Question: i have started to integrate core data in my current project and it is the first time i work with it.
i have managed to write new objects into my 'NSManagedObjectContext' and read them out. my problem is, that after closing the app all objects are lost. here is one of the functions that adds new objects:
'''
-(void)addExpenseWithValue:(NSNumber *)value name:(NSString *)name type:(BOOL)type andDate:(NSDate *)date{
//get the right managed object context
NSManagedObjectContext *context = self.managedObjectContext;
//creat a new expense in context
NSManagedObject *newExpense = [NSEntityDescription insertNewObjectForEntityForName:@"Expense" inManagedObjectContext:context];
//Get Number representation of month and year
NSNumber *monthNumber = [self getMonthNumber:date];
NSNumber *dayNumber = [self getDayNumber:date];
//set values of the expense
[newExpense setValue:[NSDate date] forKey:@"date"];
[newExpense setValue:value forKey:@"value"];
[newExpense setValue:name forKey:@"name"];
[newExpense setValue:[NSNumber numberWithBool:type ] forKey:@"expenseType"];
[newExpense setValue:monthNumber forKey:@"month"];
[newExpense setValue:dayNumber forKey:@"day"];
[self storeData];
}
-(void)storeData{
NSError *error = nil;
[managedObjectContext save:&error];
}
'''
the objects are actually stored and i can read them out afterwards. as far as i know it has something to do with the 'persistentStore' and 'persistentStoreCoordinator'. my 'appDelegate' has the following methods implemented:
'''
- (NSPersistentStoreCoordinator *)persistentStoreCoordinator {
if (persistentStoreCoordinator != nil) {
return persistentStoreCoordinator;
}
NSURL *storeUrl = [NSURL fileURLWithPath: [[self applicationDocumentsDirectory]
stringByAppendingPathComponent: @"<Project Name>.sqlite"]];
NSError *error = nil;
persistentStoreCoordinator = [[NSPersistentStoreCoordinator alloc]
initWithManagedObjectModel:[self managedObjectModel]];
if(![persistentStoreCoordinator addPersistentStoreWithType:NSSQLiteStoreType
configuration:nil URL:storeUrl options:nil error:&error]) {
/*Error for store creation should be handled in here*/
}
return persistentStoreCoordinator;
}
- (NSManagedObjectContext *) managedObjectContext {
if (managedObjectContext != nil) {
return managedObjectContext;
}
NSPersistentStoreCoordinator *coordinator = [self persistentStoreCoordinator];
if (coordinator != nil) {
managedObjectContext = [[NSManagedObjectContext alloc] init];
[managedObjectContext setPersistentStoreCoordinator: coordinator];
}
return managedObjectContext;
}
- (NSManagedObjectModel *)managedObjectModel {
if (managedObjectModel != nil) {
return managedObjectModel;
}
managedObjectModel = [NSManagedObjectModel mergedModelFromBundles:nil] ;
return managedObjectModel;
}
- (NSString *)applicationDocumentsDirectory {
return [NSSearchPathForDirectoriesInDomains(NSDocumentDirectory, NSUserDomainMask, YES) lastObject];
}
'''
UPDATE:
i have added a small testfunction, to experiment it gets called in the first viewController:
'''
-(void)test{
NSArray* stores = [[managedObjectContext persistentStoreCoordinator]persistentStores];
if ([stores objectAtIndex:0]==nil) {
NSLog(@"no stores found");
}
else
NSLog(@"%d", [stores count]);
}
'''
'managedObjectContext' is the applications 'NSanagedObjectContext' as initiated in the appdelegate. it exists, the array gets allocated, but the count stays at 0.
'''
2012-03-06 20:09:37.772 DailyBudget[1533:fb03] *** Terminating app due to uncaught
exception 'NSRangeException', reason: '*** -[__NSArrayI objectAtIndex:]: index 0 beyond
bounds for empty array'
*** First throw call stack:
(0x135f052 0x174fd0a 0x134b674 0x3c6a 0x3894 0x46cfbf 0x46d21b 0x4838b1 0x46cfbf
0x46d21b 0x46e0f1 0x3dcfec 0x3e2572 0x3dc72b 0x3cbbc2 0x3cbce2 0x3cbea8 0x3d2d9a 0x25b3
0x3a39d6 0x3a48a6 0x3b3743 0x3b41f8 0x3a7aa9 0x1f57fa9 0x13331c5 0x1298022 0x129690a
0x1295db4 0x1295ccb 0x3a42a7 0x3a5a9b 0x2488 0x23e5 0x1)
terminate called throwing an exception(gdb)
'''
at the moment of the error i have the following objects:

what am i missing?
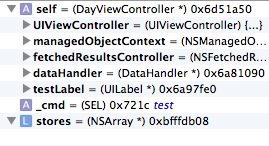
Answer: ... 24 hours later. i was somehow able to solve it myself =)
i think the problem layed within the storeURL. my new code was inspired from this post here:
<URL>
thanks for your guys for checking it out anyways =)
new code (working):
'''
NSURL *storeURL = [[self applicationDocumentsDirectory] URLByAppendingPathComponent:@"CoreDataTabBarTutorial.sqlite"];
'''
with function
'''
- (NSURL *)applicationDocumentsDirectory {
return [[[NSFileManager defaultManager] URLsForDirectory:NSDocumentDirectory inDomains:NSUserDomainMask] lastObject];
}
'''